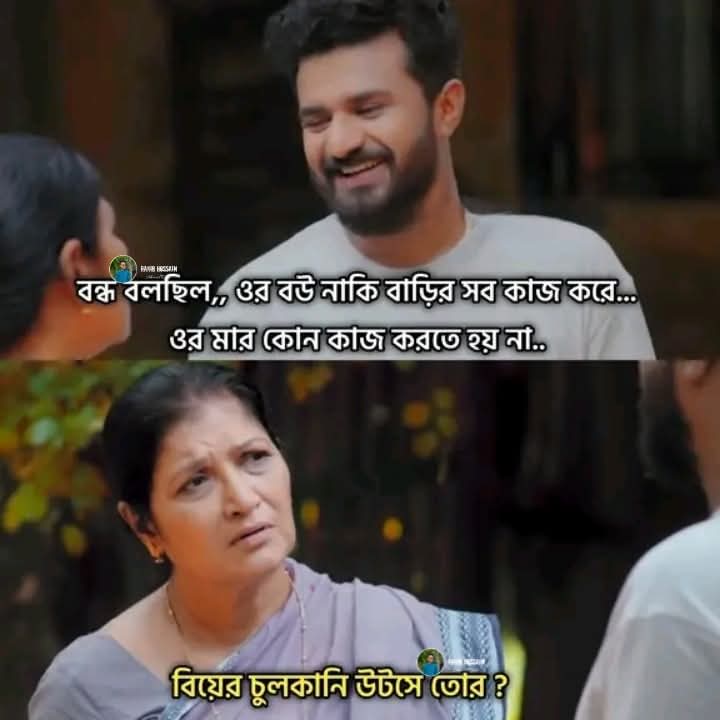
Text: বন্ধ বলছিল,, ওর বউ নাকি বাড়ির সব কাজ করে... ওর মার কোন কাজ করতে হয় না..
বিয়ের চুলকানি উটসে তোর?
Label: Non Hate